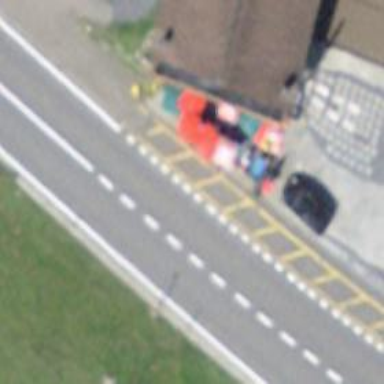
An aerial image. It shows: Cafe.